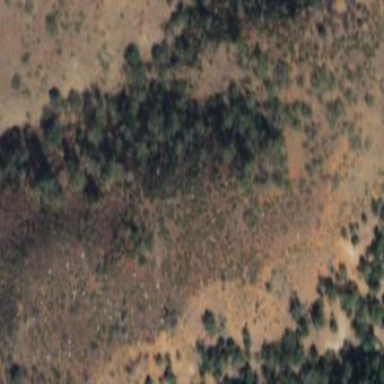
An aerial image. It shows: Scrub vegetation with evergreen needle-leaved foliage.